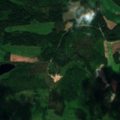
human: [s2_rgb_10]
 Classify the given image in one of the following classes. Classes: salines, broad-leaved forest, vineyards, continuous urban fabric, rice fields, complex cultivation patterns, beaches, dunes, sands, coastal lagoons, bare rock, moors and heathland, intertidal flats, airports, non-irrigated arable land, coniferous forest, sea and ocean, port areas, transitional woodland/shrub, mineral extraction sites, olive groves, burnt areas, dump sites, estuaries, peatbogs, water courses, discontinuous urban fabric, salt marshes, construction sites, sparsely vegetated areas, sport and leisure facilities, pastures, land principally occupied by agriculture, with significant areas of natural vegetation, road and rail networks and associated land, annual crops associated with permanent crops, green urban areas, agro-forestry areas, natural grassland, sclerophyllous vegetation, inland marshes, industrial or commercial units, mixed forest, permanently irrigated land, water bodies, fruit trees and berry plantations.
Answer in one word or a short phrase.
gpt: land principally occupied by agriculture, with significant areas of natural vegetation, coniferous forest, mixed forest, transitional woodland/shrub